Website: home-depot
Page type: billing-address
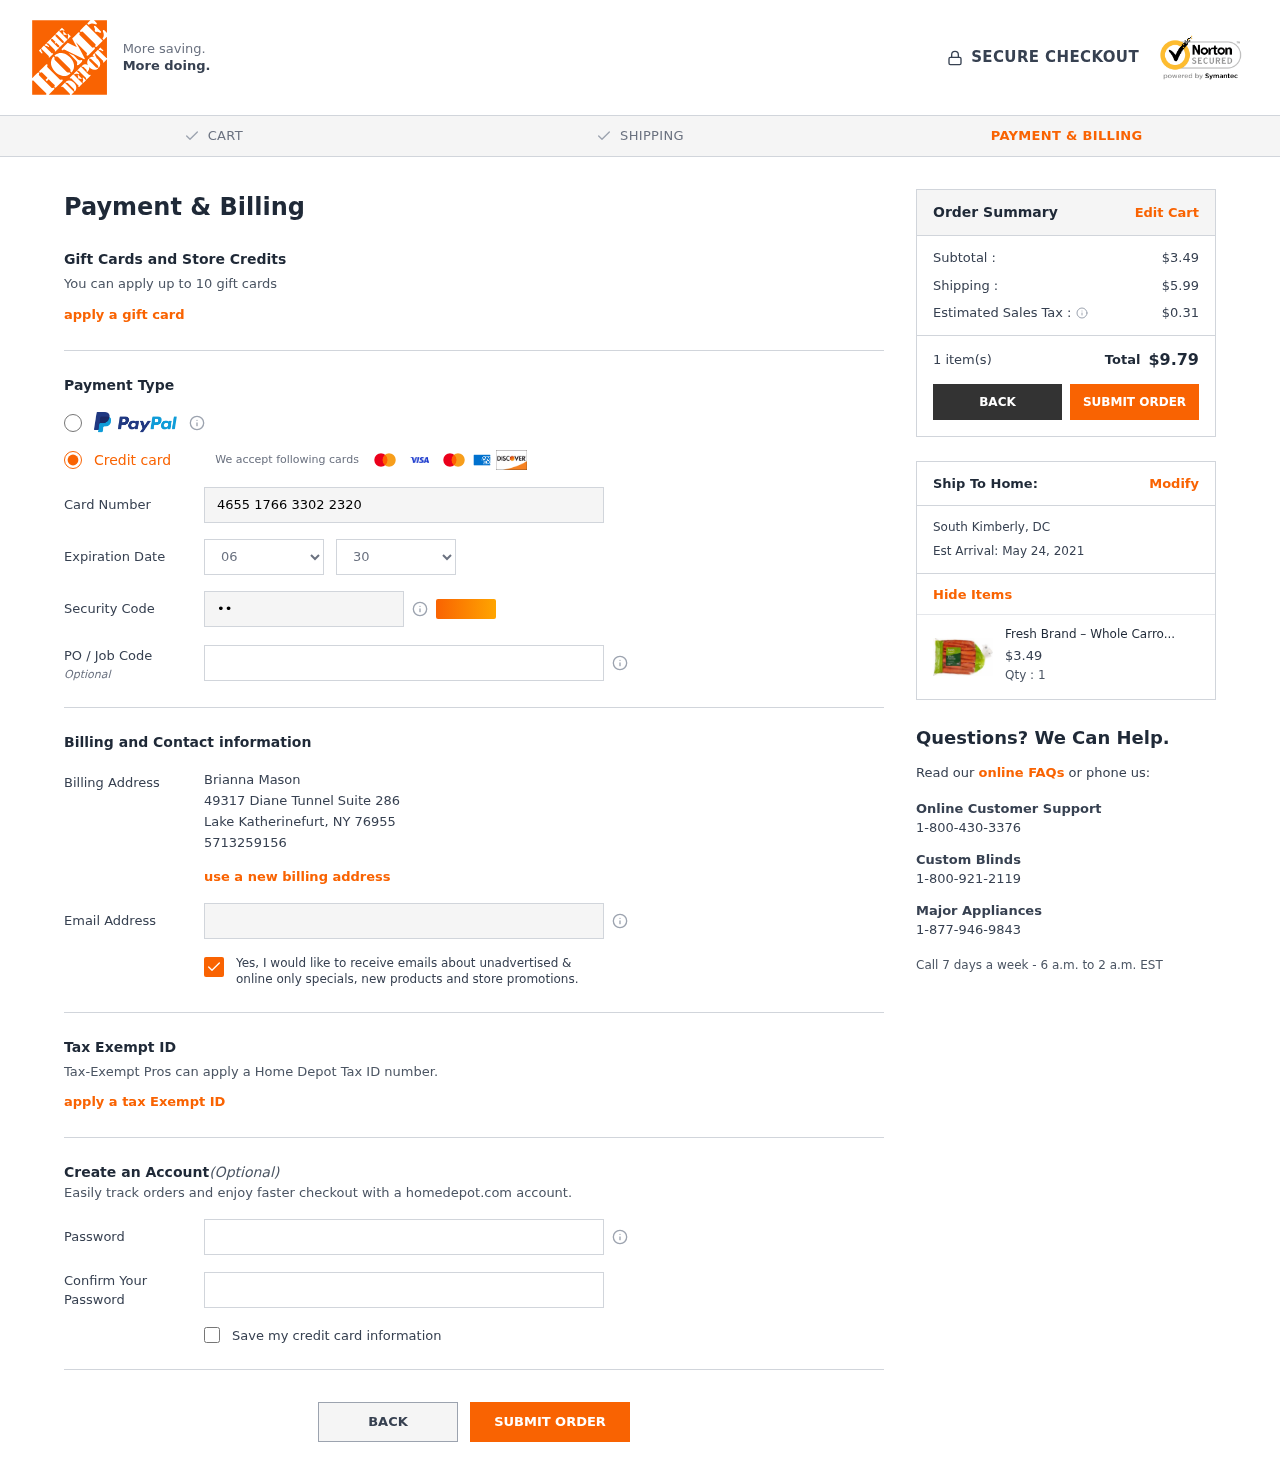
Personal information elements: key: PII_CARD_CVV
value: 590
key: PII_CARD_EXPIRY_MONTH
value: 06
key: PII_CARD_EXPIRY_YEAR
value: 30
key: PII_CARD_NUMBER
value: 4655 1766 3302 2320
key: PII_CITY
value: Lake Katherinefurt
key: PII_CITY2
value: South Kimberly
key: PII_EMAIL
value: brianna.mason@gmail.com
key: PII_FULLNAME
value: Brianna Mason
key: PII_JOB_CODE
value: J420568
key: PII_PHONE
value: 5713259156
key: PII_POSTCODE
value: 76955
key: PII_STATE_ABBR
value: NY
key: PII_STATE_ABBR2
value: DC
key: PII_STREET
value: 49317 Diane Tunnel Suite 286
Product elements: key: PRODUCT1_NAME
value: Fresh Brand – Whole Carrots, 5 lb
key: PRODUCT1_PRICE
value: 3.49
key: PRODUCT1_QUANTITY
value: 1
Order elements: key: ORDER_SUBTOTAL
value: $3.49
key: ORDER_SHIPPING_COST
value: $5.99
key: ORDER_TAX
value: $0.31
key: ORDER_NUM_ITEMS
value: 1 item(s)
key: ORDER_TOTAL
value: $9.79
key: ORDER_DELIVERY_DATE
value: Est Arrival: May 24, 2021